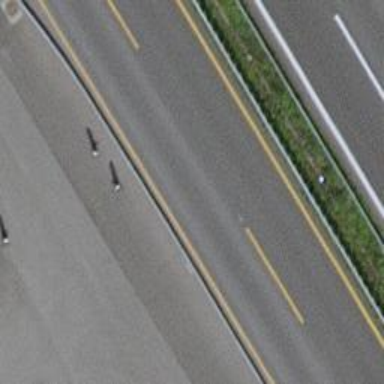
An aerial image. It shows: Motorway.